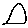
Label: triangle